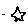
Label: star